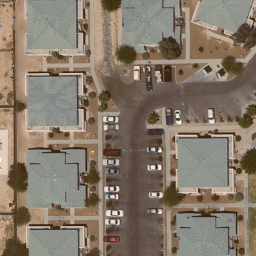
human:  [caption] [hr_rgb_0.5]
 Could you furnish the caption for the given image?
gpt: Lots of houses arranged neatly and some cars parked on the roadside .

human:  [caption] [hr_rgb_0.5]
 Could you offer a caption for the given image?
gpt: This is a dense residential area .

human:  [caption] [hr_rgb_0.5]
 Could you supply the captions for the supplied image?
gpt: It is a dense residential area with lots of houses arranged neatly and a road goes through them .

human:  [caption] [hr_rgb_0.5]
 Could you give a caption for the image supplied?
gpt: There are lots of houses with grey roofs arranged neatly and a road goes through them .

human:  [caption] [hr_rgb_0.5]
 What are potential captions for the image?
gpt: Lots of houses with grey roofs arranged neatly and some cars parked on the roadside .